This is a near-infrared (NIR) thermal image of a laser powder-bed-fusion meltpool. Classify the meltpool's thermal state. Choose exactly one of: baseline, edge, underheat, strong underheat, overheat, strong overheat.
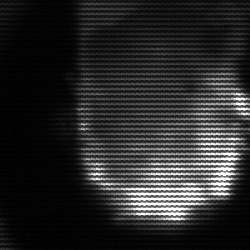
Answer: baseline